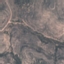
Land use / land cover: HerbaceousVegetation